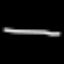
Label: line